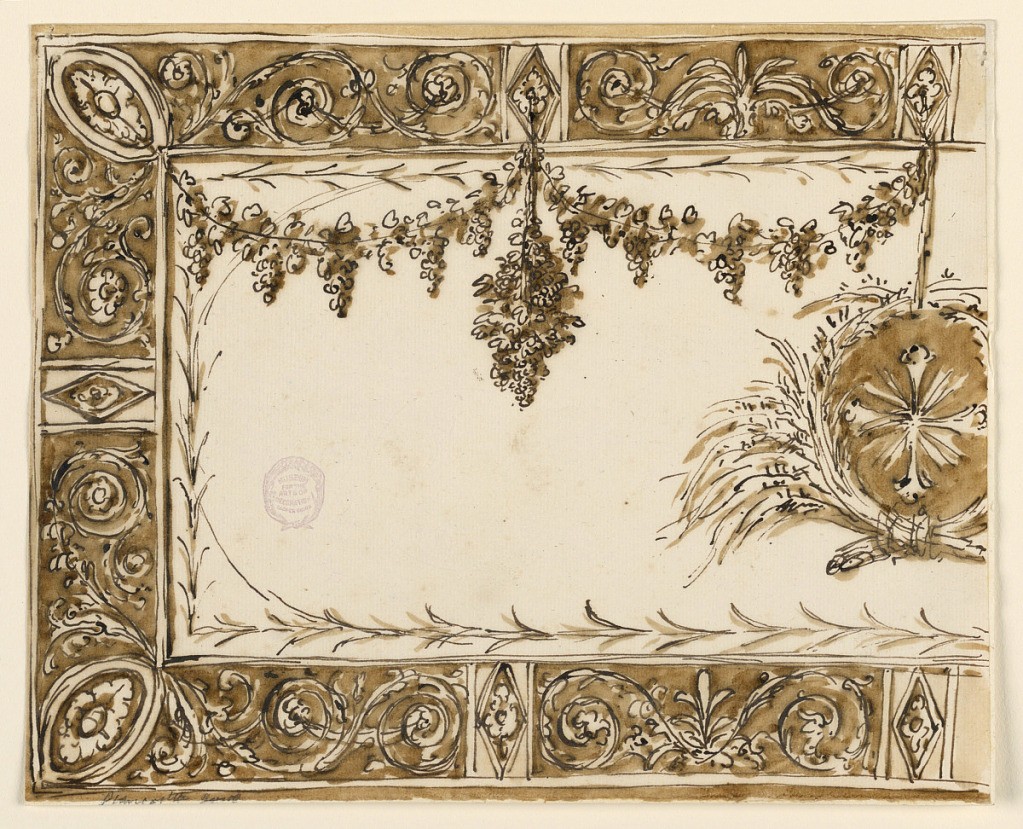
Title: Embroidered frontal
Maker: Giuseppe Barberi, Italian, 1746–1809
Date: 1780–1790
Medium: Pen and brown ink, brush and brown wash
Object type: Drawing
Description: Horizontal rectangle. The left half is shown. The panel is framed by a wide border with obliquely disposed ovoids with rosettes in the corners. In the middle of the panel hangs a medallion, formed by crossed sheaves. Inside is a cross. From the upper edge hang vine festoons and bunches of grapes.